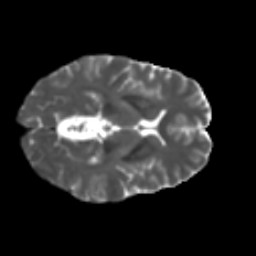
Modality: T2w
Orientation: axial
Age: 40
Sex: female
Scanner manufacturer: ge
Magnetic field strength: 3 T
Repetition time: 7.8 s
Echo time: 0.0606 s